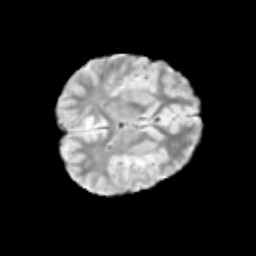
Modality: T2w
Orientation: axial
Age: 9
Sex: male
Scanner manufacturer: siemens
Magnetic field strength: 3 T
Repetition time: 3.8 s
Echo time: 0.07 s